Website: lowes
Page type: cart
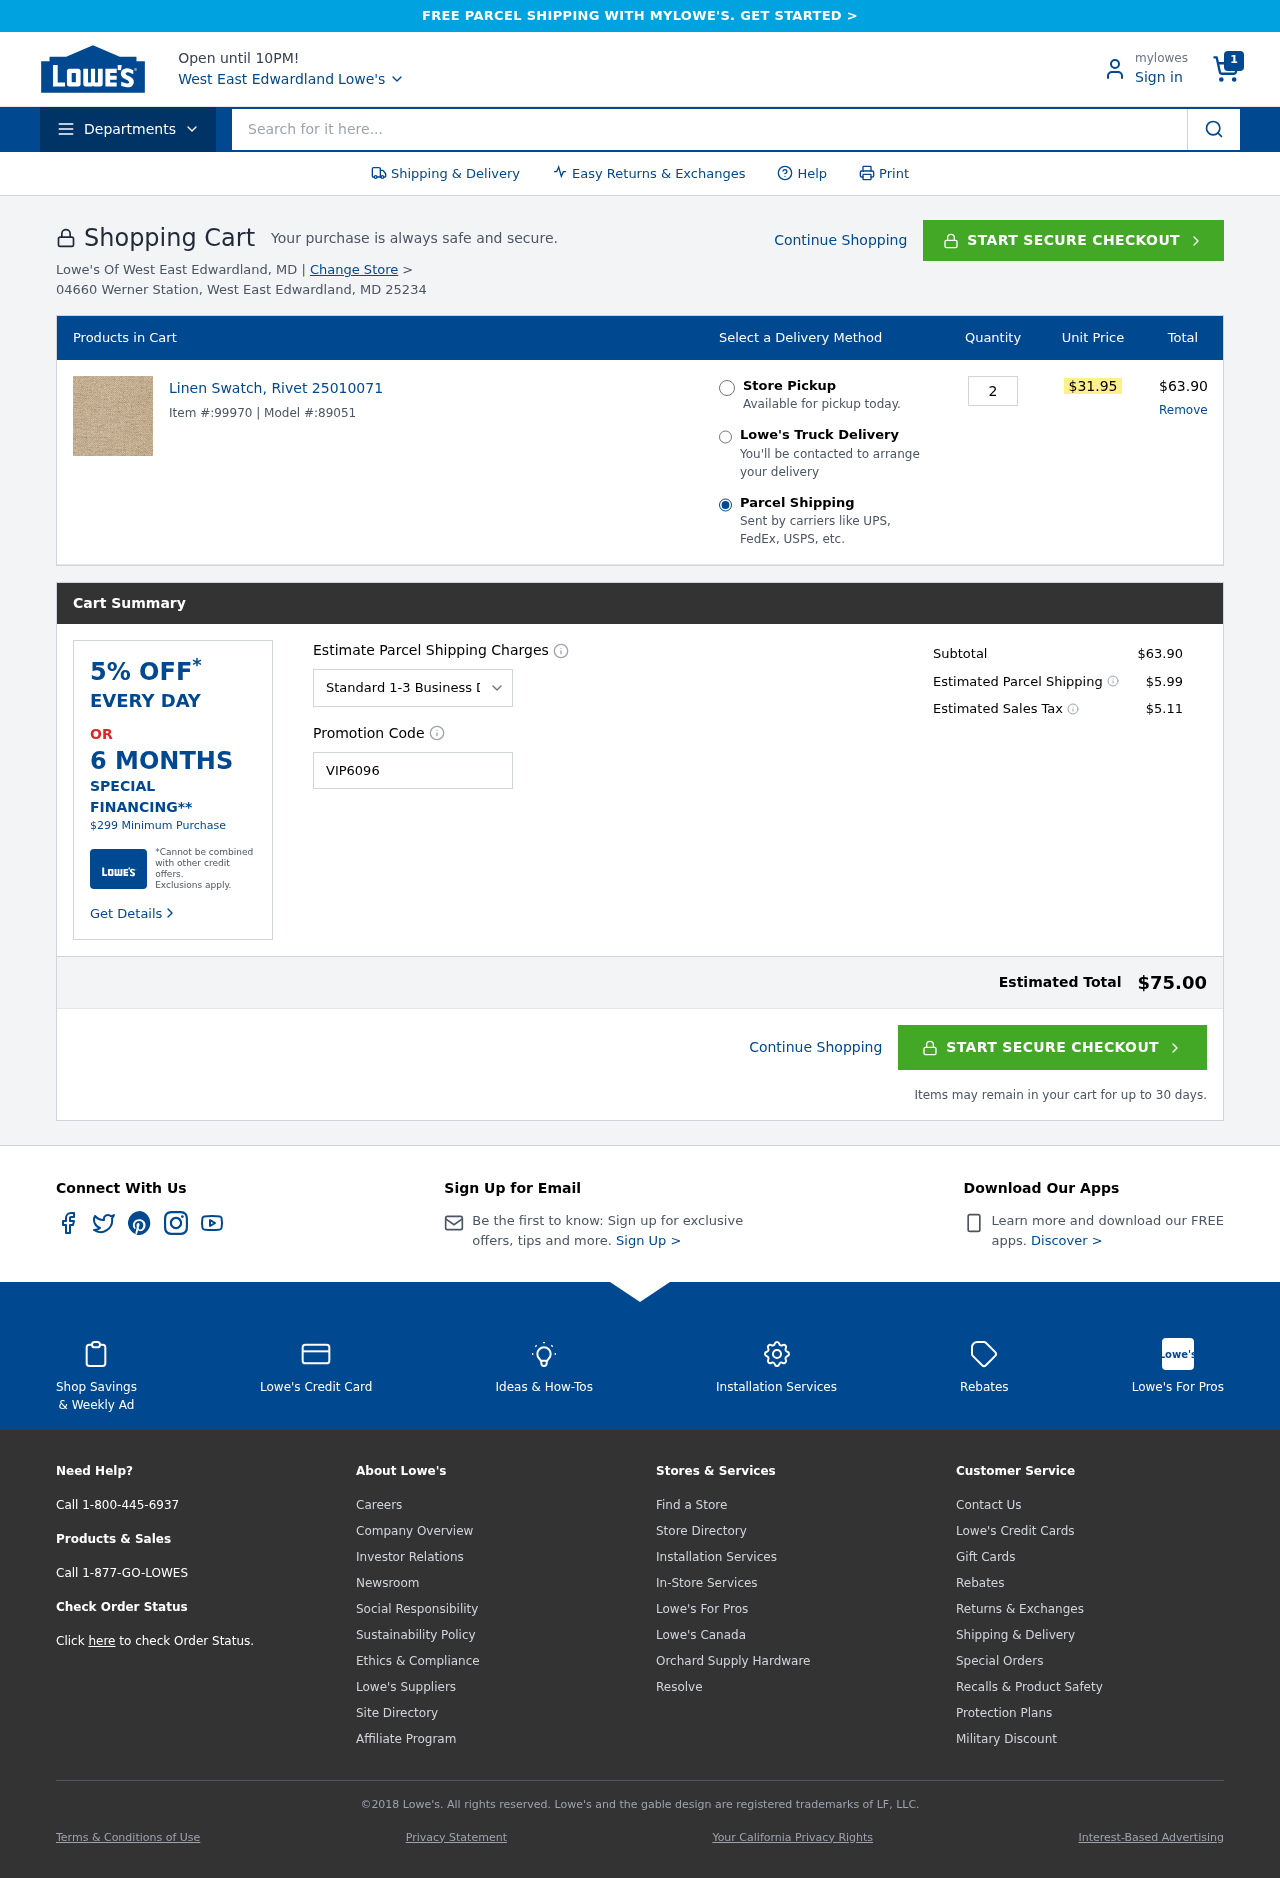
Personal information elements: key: PII_CITY
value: East Edwardland
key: PII_CITY
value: West East Edwardland
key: PII_POSTCODE
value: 25234
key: PII_PROMO_CODE
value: VIP6096
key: PII_STREET
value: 04660 Werner Station
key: PII_STATE_ABBR
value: MD
Product elements: key: PRODUCT1_NAME
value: Linen Swatch, Rivet 25010071
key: PRODUCT1_PRICE
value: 31.95
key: PRODUCT1_QUANTITY
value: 2
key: PRODUCT1_MODEL
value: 89051
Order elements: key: ORDER_NUM_ITEMS
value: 1
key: ORDER_ITEM_ID
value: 99970
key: ORDER_LINE_TOTAL
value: $63.90
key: ORDER_SUBTOTAL
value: $63.90
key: ORDER_SHIPPING_COST
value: $5.99
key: ORDER_TAX
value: $5.11
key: ORDER_TOTAL
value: $75.00
Search elements: key: HEADER_SEARCH
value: Search for it here...